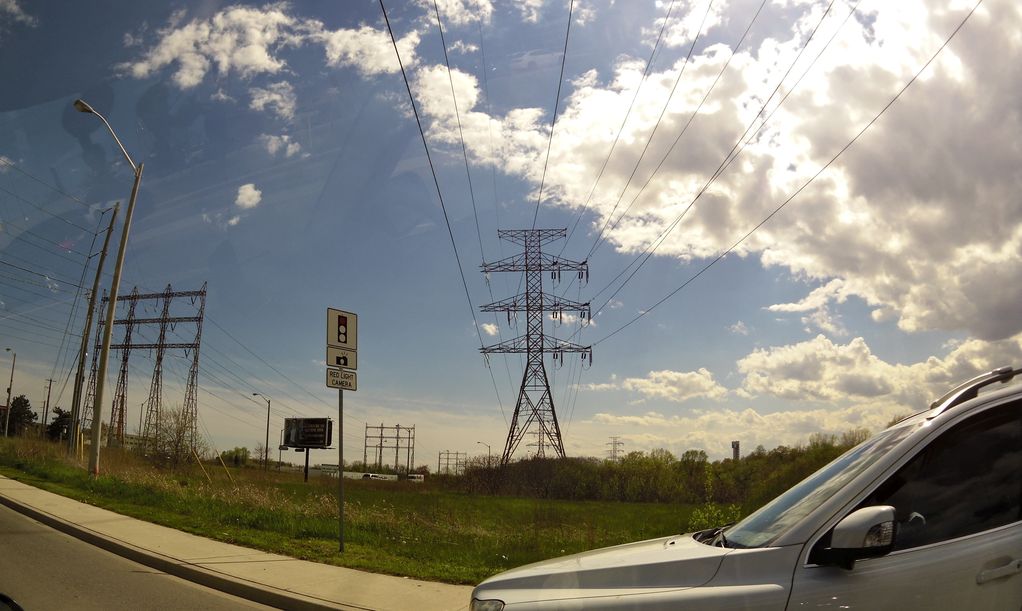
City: toronto